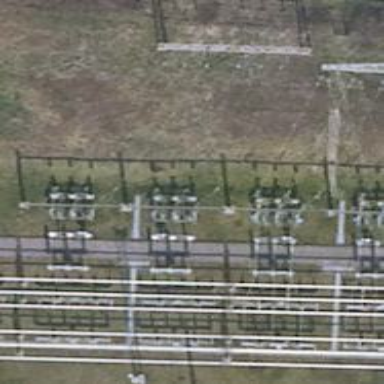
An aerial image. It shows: Power line with three cables.